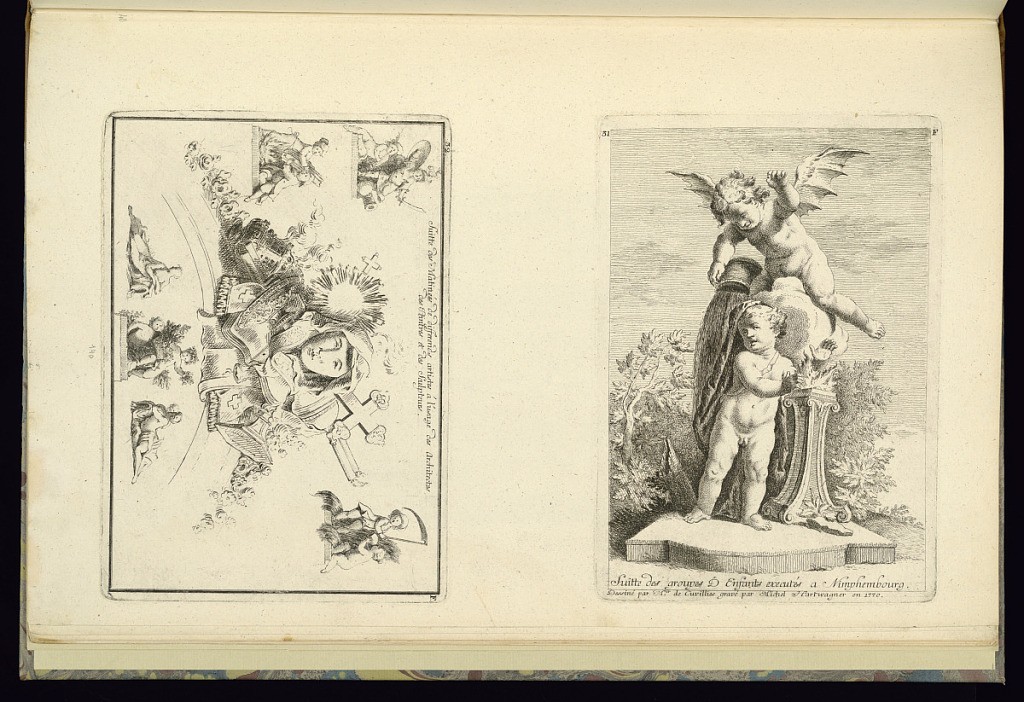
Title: Suitte des groupes d'Enfants
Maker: François de Cuvilliés the younger, German, 1731 - 1777
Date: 1770
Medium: Etching and engraving on off-white laid paper
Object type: Print
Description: Right plate of sheet printed with two plates. Depicts two putto, one with bat wings, and the other with his hands over an altar flame. The plate is signed and numbered.